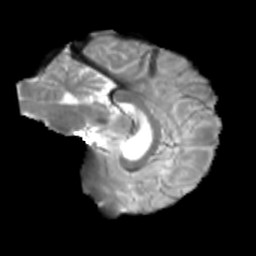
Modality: T2w
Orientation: sagittal
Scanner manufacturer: siemens
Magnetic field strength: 3 T
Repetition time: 4 s
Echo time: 0.0594 s